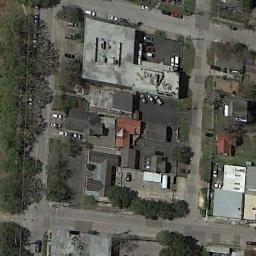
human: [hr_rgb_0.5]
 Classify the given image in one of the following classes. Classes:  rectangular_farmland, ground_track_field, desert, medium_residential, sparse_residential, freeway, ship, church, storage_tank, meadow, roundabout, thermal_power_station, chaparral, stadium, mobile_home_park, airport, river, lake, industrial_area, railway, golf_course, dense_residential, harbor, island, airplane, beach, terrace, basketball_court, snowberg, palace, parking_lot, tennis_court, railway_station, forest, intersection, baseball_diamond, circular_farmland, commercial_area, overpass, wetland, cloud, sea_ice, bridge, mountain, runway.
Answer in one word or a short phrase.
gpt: medium_residential